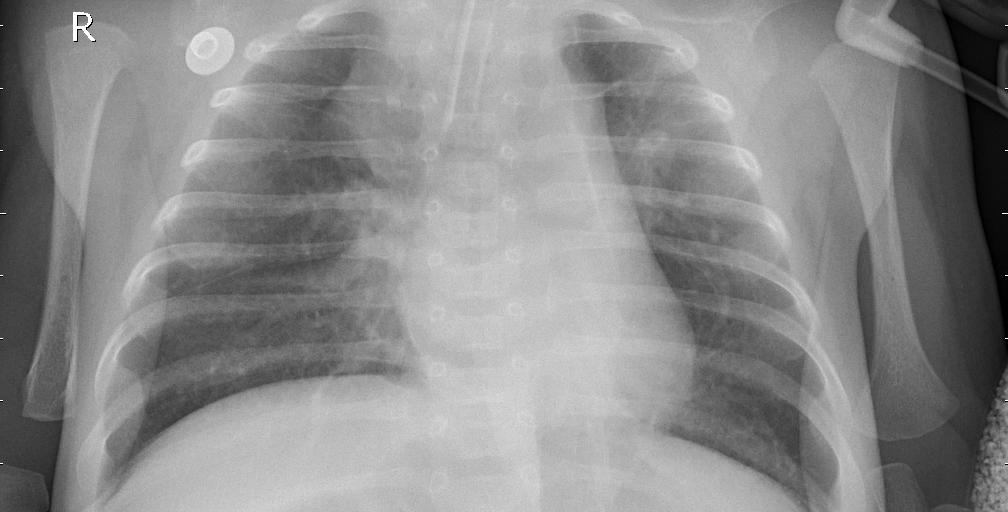
Diagnosis: PNEUMONIA